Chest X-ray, PA view. Patient: 55 years old, sex F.
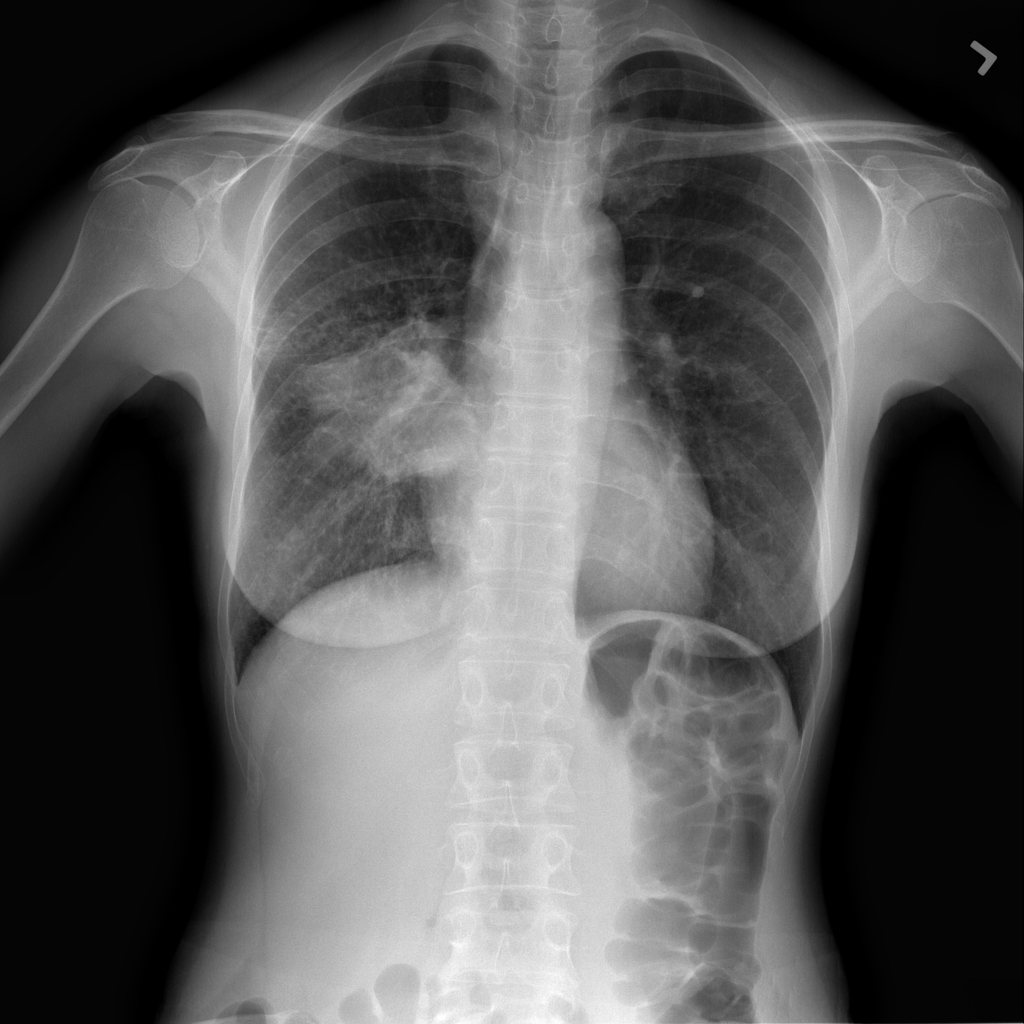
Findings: Mass, Nodule